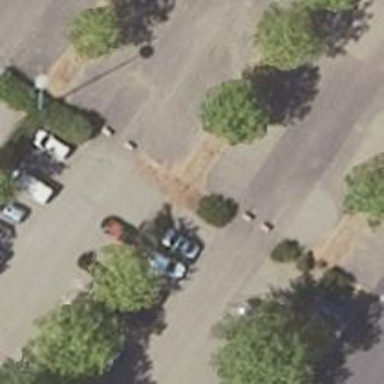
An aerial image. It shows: Road serving as parking aisle.